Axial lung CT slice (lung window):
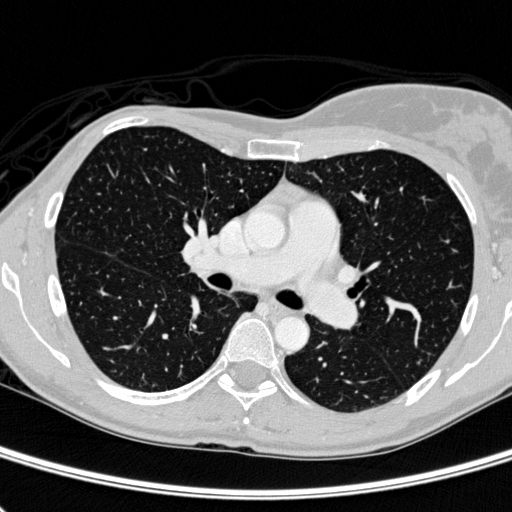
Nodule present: no